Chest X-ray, PA view. Patient: 46 years old, sex M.
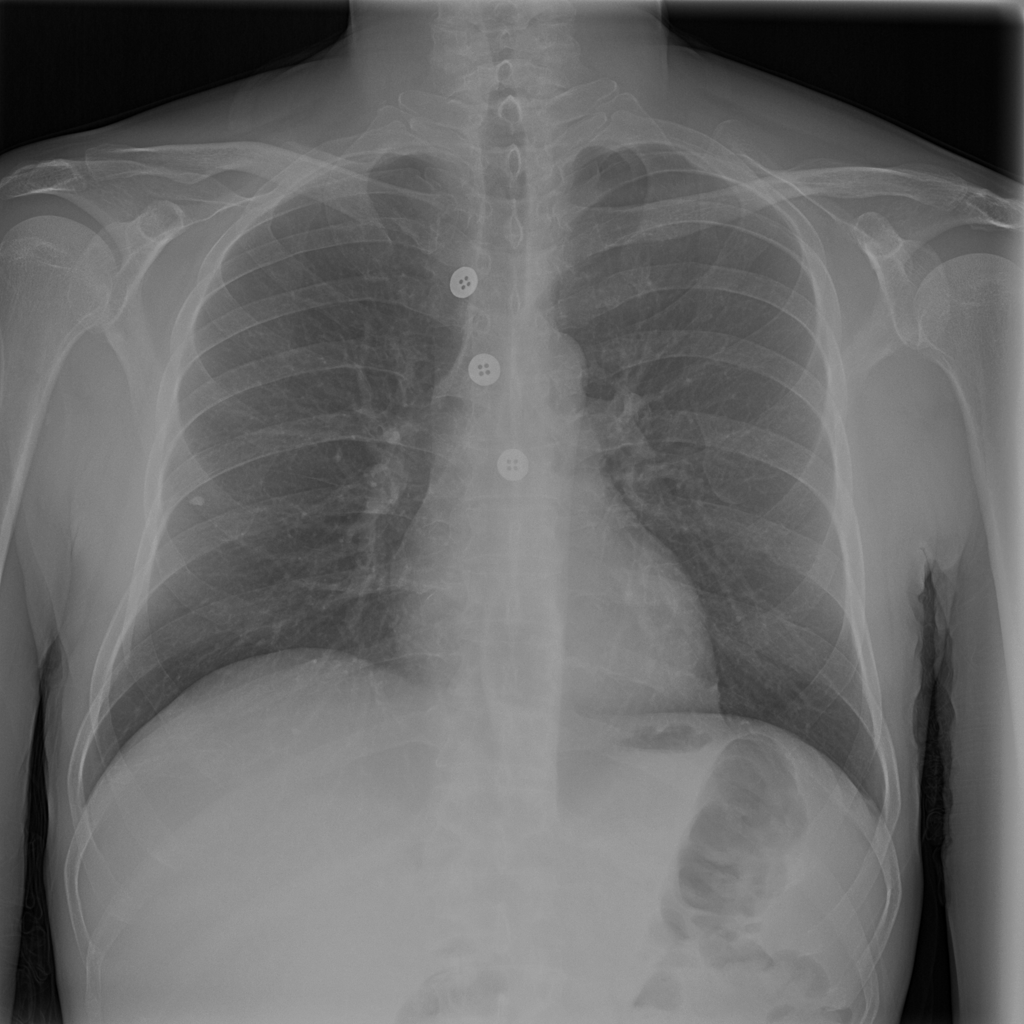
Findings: No Finding